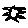
Label: sun